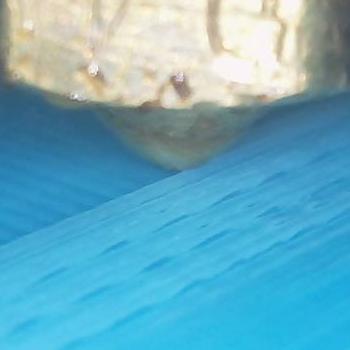
Flow rate: 44%